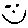
Label: smiley face